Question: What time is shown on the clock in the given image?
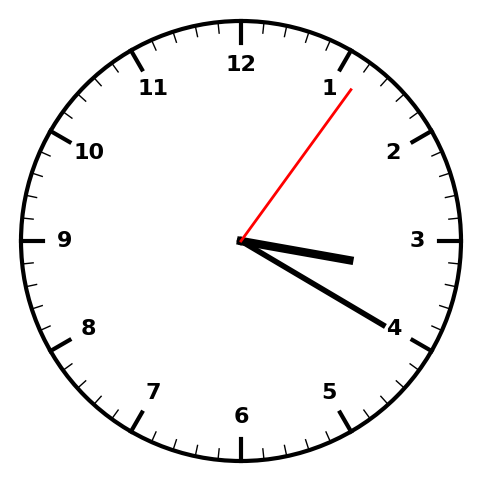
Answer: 03:20:06